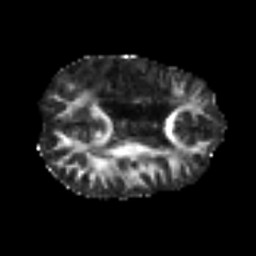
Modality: FA
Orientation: axial
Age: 41
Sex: male
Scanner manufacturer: siemens
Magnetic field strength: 3 T
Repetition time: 6.1 s
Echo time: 0.101 s